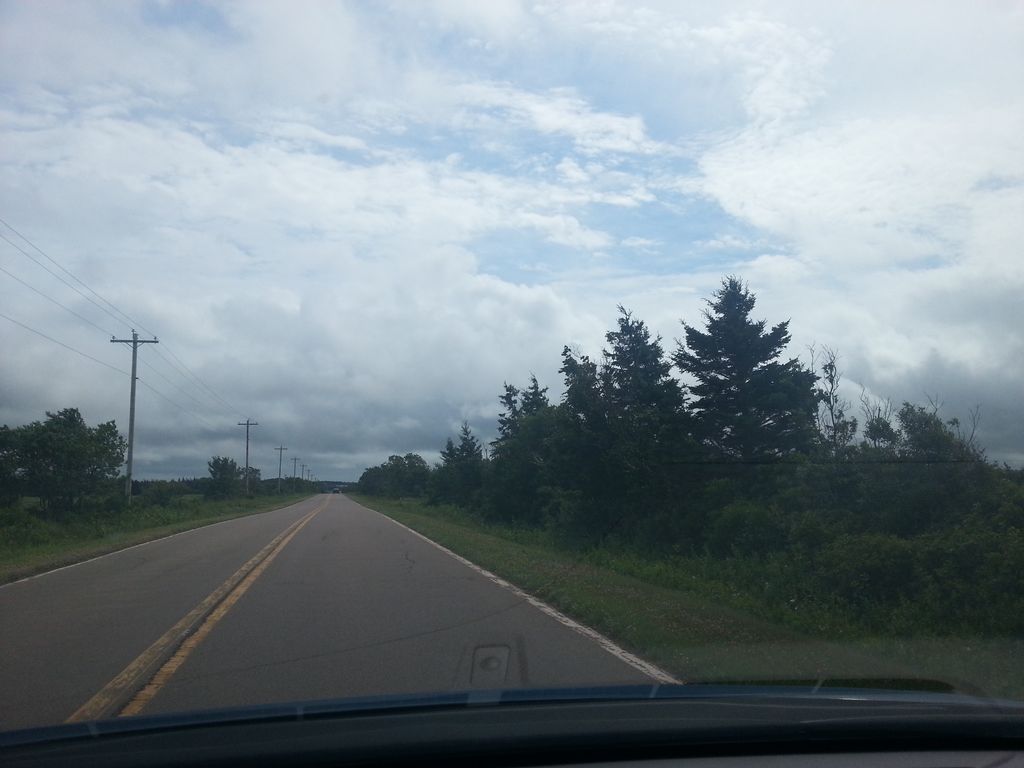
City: charlottetown